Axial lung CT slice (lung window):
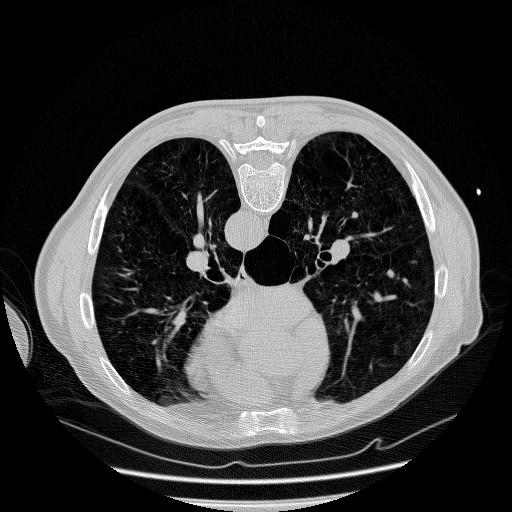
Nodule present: no